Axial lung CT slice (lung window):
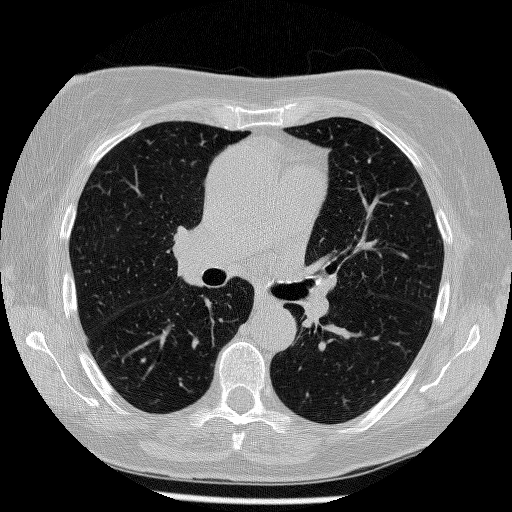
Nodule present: no